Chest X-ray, PA view. Patient: 55 years old, sex M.
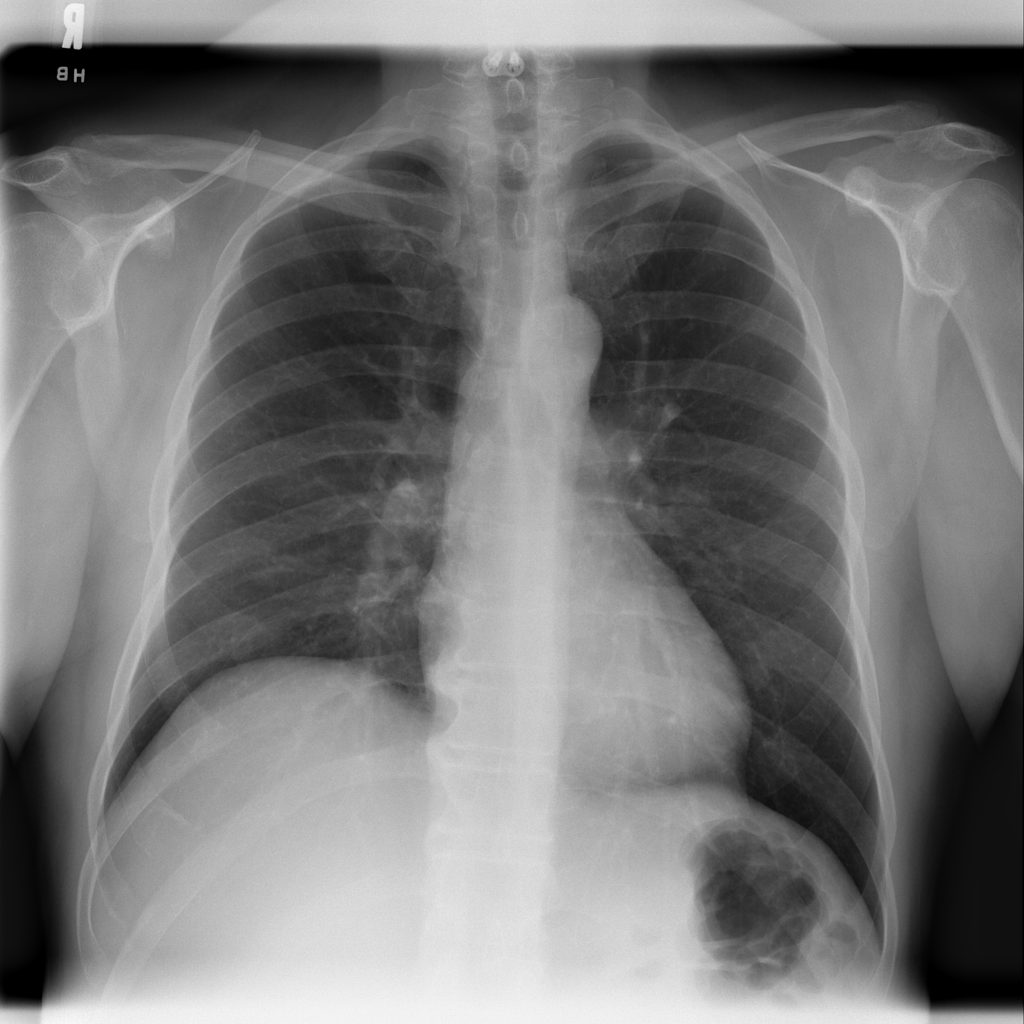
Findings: No Finding